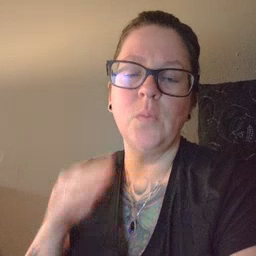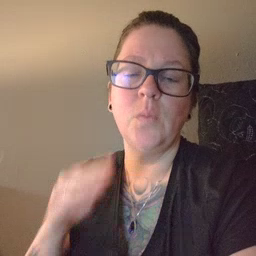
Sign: home